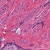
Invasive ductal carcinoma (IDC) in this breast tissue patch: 0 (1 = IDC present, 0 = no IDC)